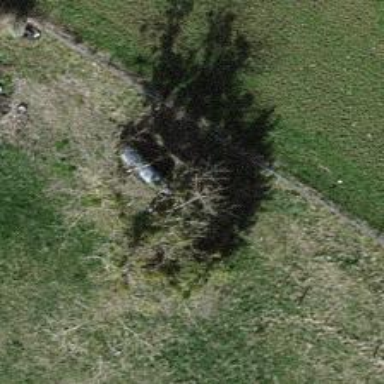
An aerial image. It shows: Single tag "natural: tree."